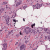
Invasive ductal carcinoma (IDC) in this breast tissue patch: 1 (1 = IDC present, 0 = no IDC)